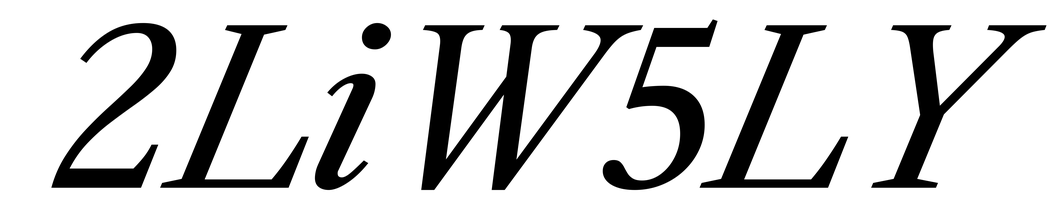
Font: LibreCaslonText-Italic_Italic